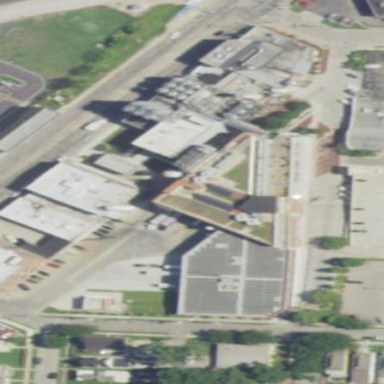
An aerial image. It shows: Office building with flat roof.